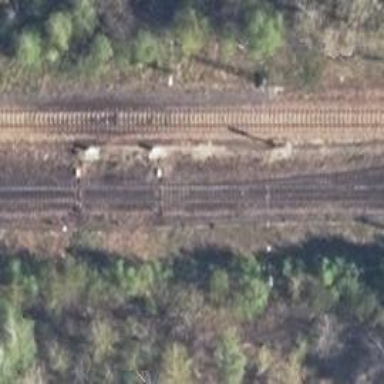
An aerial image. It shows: Railway switch.